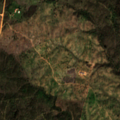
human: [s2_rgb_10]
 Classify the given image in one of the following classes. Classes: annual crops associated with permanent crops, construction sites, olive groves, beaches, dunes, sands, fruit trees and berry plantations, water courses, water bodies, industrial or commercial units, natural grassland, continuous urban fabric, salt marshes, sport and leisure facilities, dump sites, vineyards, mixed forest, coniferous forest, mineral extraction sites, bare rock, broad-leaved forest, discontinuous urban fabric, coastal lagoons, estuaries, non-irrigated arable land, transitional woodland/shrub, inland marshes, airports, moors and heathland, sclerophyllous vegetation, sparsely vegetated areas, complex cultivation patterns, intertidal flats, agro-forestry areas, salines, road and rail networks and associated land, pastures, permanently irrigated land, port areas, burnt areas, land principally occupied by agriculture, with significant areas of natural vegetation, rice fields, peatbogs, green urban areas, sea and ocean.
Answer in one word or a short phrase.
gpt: agro-forestry areas, broad-leaved forest, transitional woodland/shrub